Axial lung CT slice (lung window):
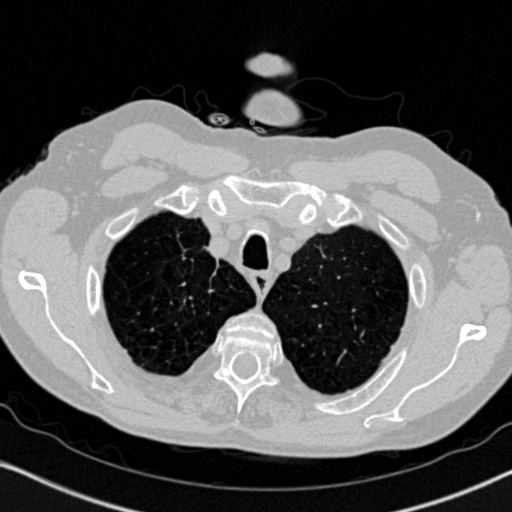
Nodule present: no